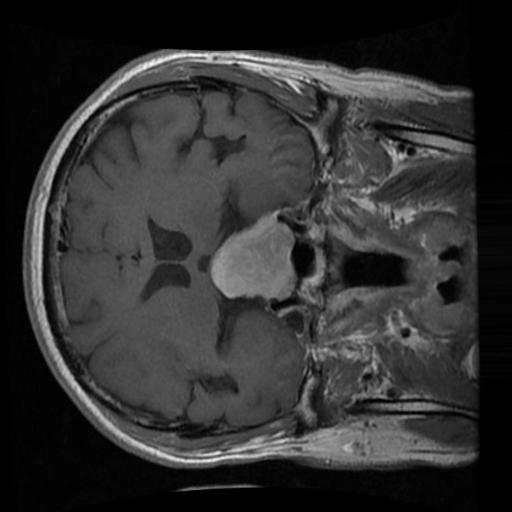
Label: brain_tumor